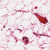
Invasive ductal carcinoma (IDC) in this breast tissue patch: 0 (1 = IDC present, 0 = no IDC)